Question:
Hello, I have provided the link above to show a visual view of what I am trying to accomplish. So each button is a segue to the next view except the last button is not which is intended. The last two views with the back buttons at the top that are automatically included because of the nav controller I want to have those back buttons go to the first view controller. How can I do this either with xcode and swift?
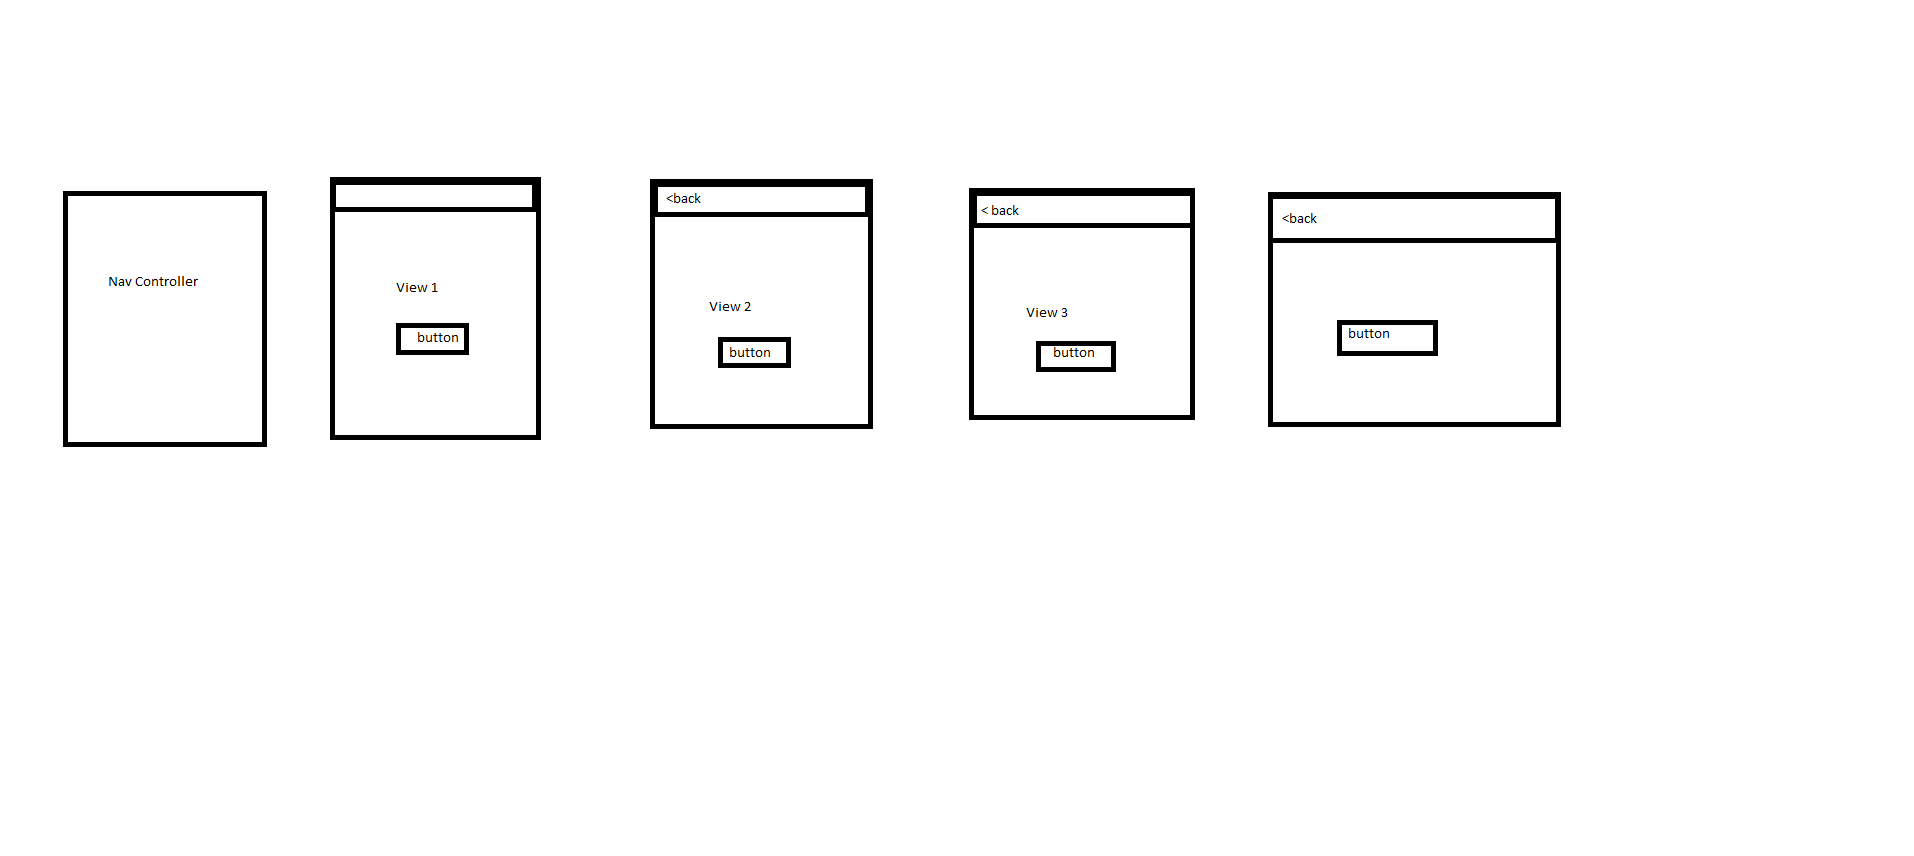
Answer: If you want to remove all the navigation controller then use this code
Put this code in the button selector method
'''
self.navigationController!.viewControllers.removeAll()
'''
OR
'''
navigationController?.popToRootViewController(animated: true)
'''
OR
If you don't have a Navigation Controller and use dismissViewController method, you still can use:
'''
view.window?.rootViewController?.dismiss(animated: true, completion: nil)
'''
Now comes the back button code:
'''
override func viewDidLoad() {
super.viewDidLoad()
var backbutton = UIButton(type: .Custom)
backbutton.setImage(UIImage(named: "BackButton.png"), forState: .Normal) // Any image can be used. download back button image from any site or whatever you wanna use.
backbutton.setTitle("Back", forState: .Normal)
backbutton.setTitleColor(backbutton.tintColor, forState: .Normal) // You can change the TitleColor
backbutton.addTarget(self, action: "backAction", forControlEvents: .TouchUpInside)
self.navigationItem.leftBarButtonItem = UIBarButtonItem(customView: backbutton)
}
func backAction() -> Void {
//here put code from above whichever you wanna use for example I'm using one
self.navigationController?.popToRootViewController(animated: true)
}
'''